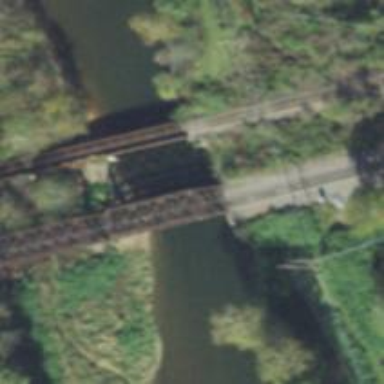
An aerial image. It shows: Abandoned railway bridge.